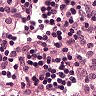
Metastatic tissue present: no